Question:
This is the formula I found out :
This is how I applied
'''
//Calculating normal
nx = 350 - SmileyReds[i].xpos ;
ny = 350 - SmileyReds[i].ypos ;
//new calc
v_newx = SmileyReds[i].xspeed - (2 *( nx * SmileyReds[i].xspeed + ny * SmileyReds[i].yspeed ) ) * nx;
v_newy = SmileyReds[i].yspeed - (2 *( nx * SmileyReds[i].xspeed + ny * SmileyReds[i].yspeed ) ) * ny;
SmileyReds[i].xspeed = v_newx;
SmileyReds[i].yspeed = v_newy;
'''
But instead of bouncing, the balls disappear when they hit the boundary:
Full src and preview <URL>
Thank you for your time, any tips are welcome!
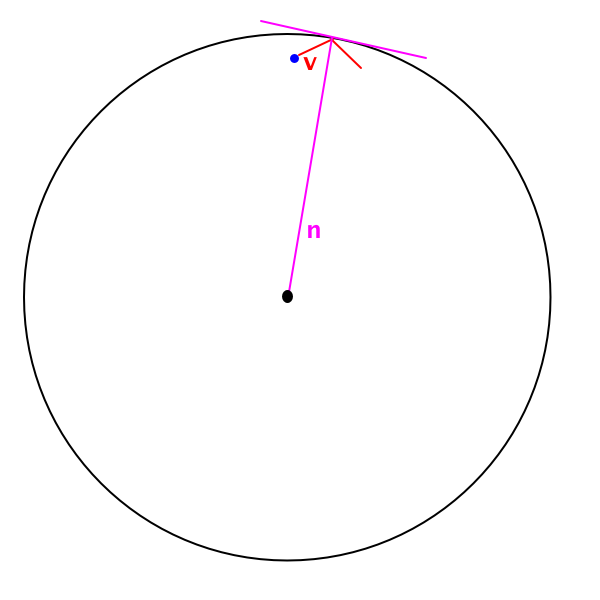
Answer: I think you need to normalize the normal :)
After
'''
//Calculating normal
nx = 350 - SmileyReds[i].xpos;
ny = 350 - SmileyReds[i].ypos;
'''
insert
'''
var len = Math.sqrt(nx * nx + ny * ny);
nx = nx / len;
ny = ny / len;
'''
You can see that you can otherwise easily get values in the range of 350*350 for the speed, catapulting your objects into space...